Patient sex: F
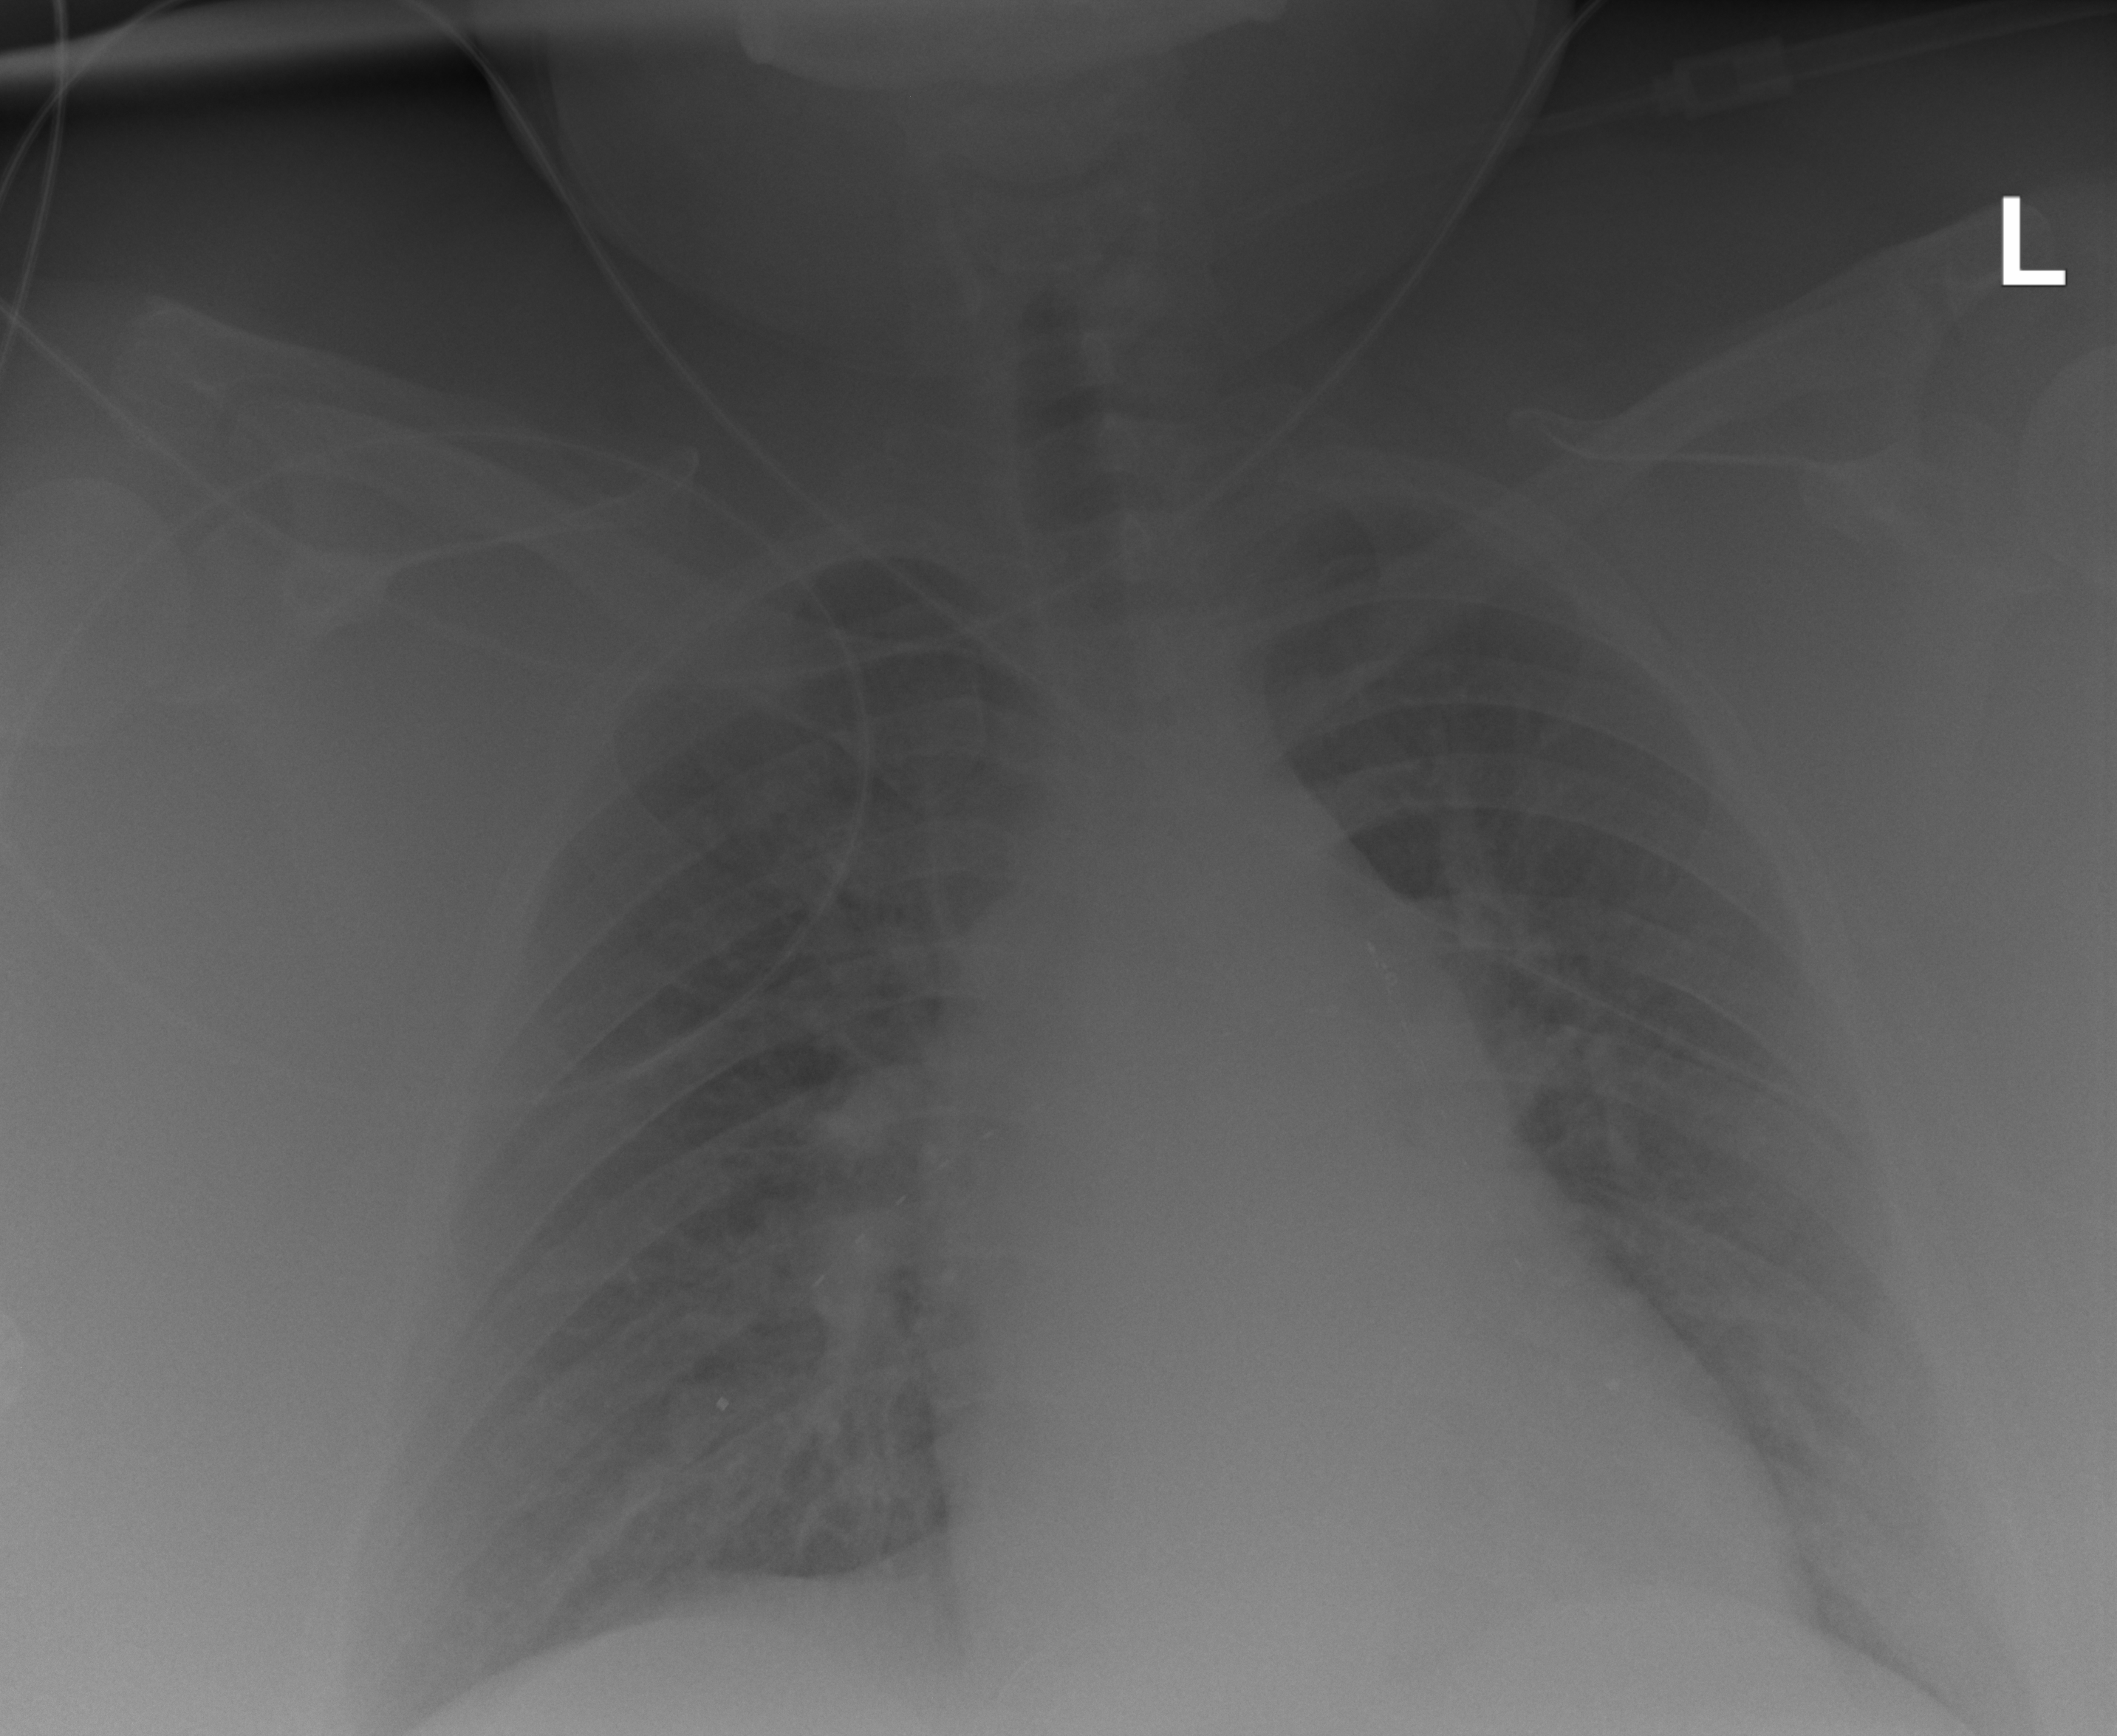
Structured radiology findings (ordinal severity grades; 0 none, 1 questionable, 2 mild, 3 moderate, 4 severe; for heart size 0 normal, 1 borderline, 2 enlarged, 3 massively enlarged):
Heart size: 2
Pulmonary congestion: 2
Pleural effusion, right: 0
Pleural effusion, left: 0
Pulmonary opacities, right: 0
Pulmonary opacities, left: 0
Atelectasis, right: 2
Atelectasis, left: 2